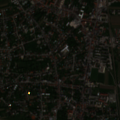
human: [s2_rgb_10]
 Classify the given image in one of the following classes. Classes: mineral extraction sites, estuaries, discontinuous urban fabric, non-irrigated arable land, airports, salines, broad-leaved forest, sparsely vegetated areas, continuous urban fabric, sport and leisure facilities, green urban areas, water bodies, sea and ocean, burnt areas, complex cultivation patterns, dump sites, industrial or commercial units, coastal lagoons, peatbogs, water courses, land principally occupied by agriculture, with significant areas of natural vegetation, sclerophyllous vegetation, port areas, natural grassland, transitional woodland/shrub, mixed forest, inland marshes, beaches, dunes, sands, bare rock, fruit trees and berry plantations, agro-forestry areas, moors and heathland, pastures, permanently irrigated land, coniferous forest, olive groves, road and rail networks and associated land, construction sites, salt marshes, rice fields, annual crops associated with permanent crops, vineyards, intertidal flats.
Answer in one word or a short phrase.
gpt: continuous urban fabric, discontinuous urban fabric, industrial or commercial units, vineyards, complex cultivation patterns, land principally occupied by agriculture, with significant areas of natural vegetation